Chest X-ray. View position: PA
Patient age: 16
Patient sex: M
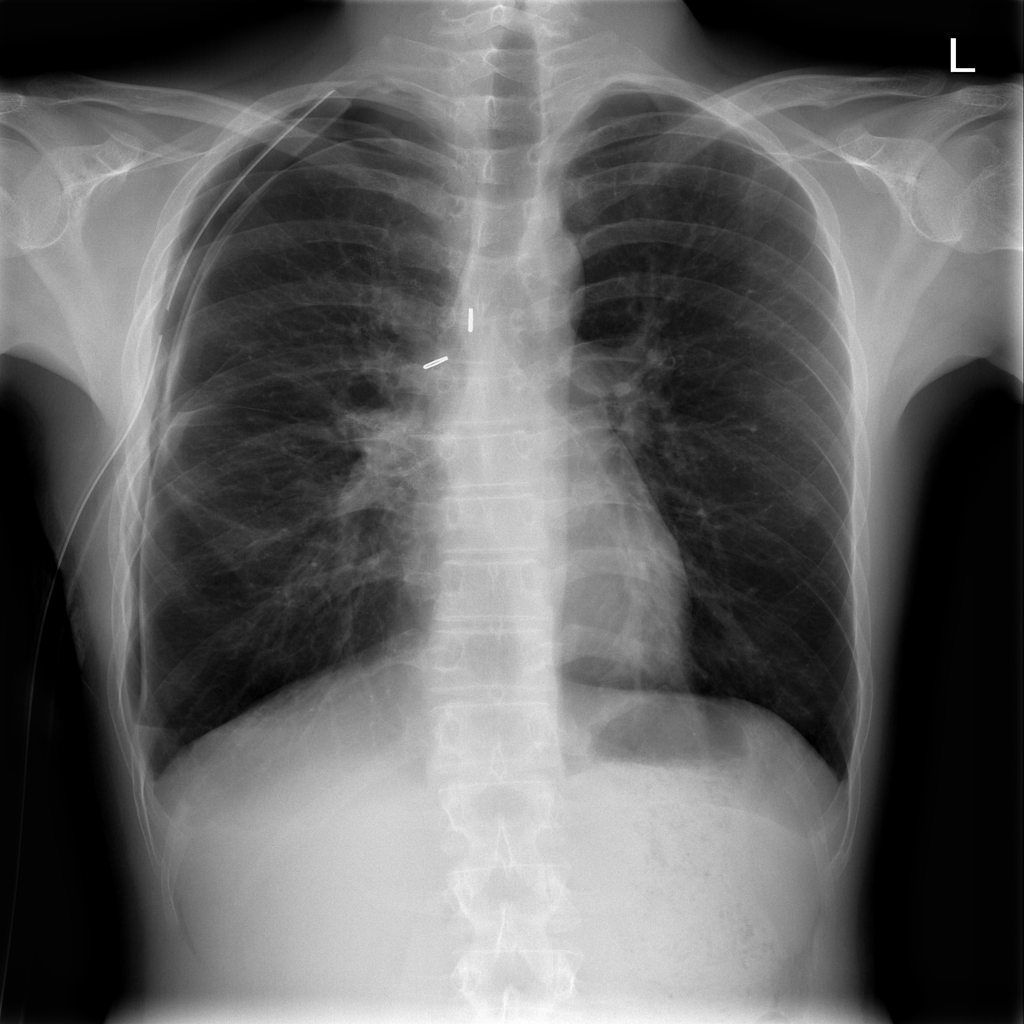
Finding: Pneumothorax